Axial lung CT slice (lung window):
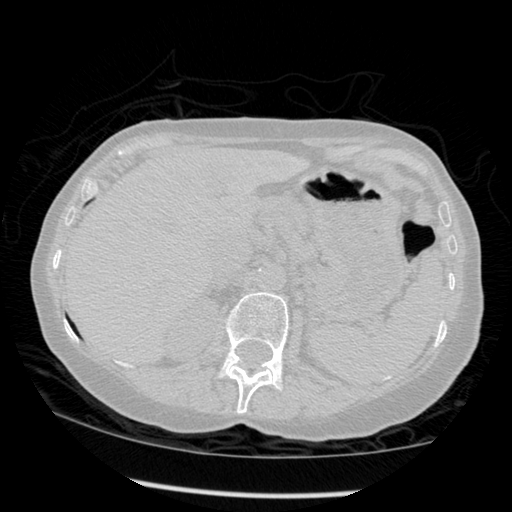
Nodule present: no